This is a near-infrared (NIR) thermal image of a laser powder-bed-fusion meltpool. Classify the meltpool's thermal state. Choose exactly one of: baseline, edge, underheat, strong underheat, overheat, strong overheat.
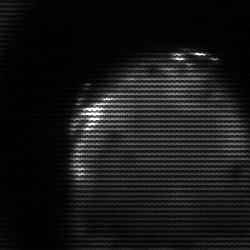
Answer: edge